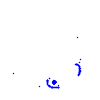
Particle: electron